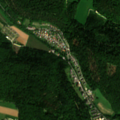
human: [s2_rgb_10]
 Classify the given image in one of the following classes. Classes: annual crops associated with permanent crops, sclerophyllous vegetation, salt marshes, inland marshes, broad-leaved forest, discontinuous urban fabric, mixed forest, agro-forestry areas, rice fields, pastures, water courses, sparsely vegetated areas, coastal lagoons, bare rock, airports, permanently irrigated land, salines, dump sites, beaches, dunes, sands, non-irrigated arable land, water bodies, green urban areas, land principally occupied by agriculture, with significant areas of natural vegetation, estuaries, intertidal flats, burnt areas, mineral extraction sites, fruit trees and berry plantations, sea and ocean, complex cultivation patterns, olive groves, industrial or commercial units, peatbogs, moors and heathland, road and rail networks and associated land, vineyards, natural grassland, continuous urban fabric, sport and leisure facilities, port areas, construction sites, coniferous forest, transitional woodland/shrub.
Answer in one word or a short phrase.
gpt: discontinuous urban fabric, non-irrigated arable land, broad-leaved forest, mixed forest